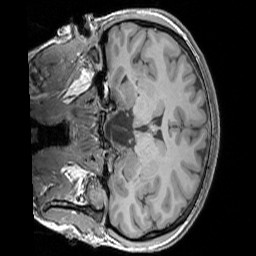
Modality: T1w
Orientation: coronal
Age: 24
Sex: female
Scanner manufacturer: siemens
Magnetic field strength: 3 T
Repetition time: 1.83 s
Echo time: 0.00303 s